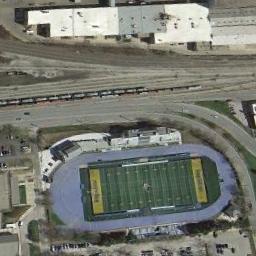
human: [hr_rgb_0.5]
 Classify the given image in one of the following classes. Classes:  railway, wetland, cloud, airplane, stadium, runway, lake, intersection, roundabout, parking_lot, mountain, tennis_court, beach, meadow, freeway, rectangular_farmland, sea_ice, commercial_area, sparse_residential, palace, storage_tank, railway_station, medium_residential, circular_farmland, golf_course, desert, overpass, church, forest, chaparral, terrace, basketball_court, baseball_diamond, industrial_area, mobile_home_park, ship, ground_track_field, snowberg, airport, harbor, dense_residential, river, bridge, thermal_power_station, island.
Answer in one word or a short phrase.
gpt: ground_track_field